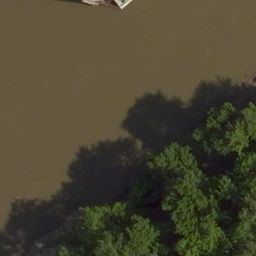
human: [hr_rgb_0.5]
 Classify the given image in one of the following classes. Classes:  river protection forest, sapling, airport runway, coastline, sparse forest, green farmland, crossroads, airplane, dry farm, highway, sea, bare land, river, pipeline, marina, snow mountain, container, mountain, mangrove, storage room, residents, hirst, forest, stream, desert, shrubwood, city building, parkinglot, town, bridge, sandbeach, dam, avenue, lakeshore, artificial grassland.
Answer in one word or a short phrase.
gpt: river protection forest